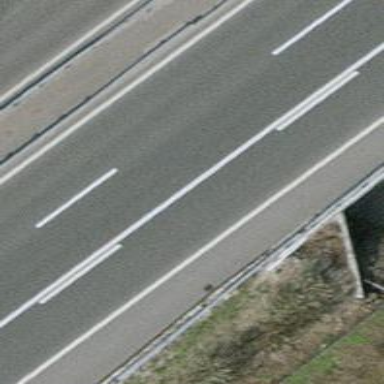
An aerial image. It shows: Asphalt motorway.